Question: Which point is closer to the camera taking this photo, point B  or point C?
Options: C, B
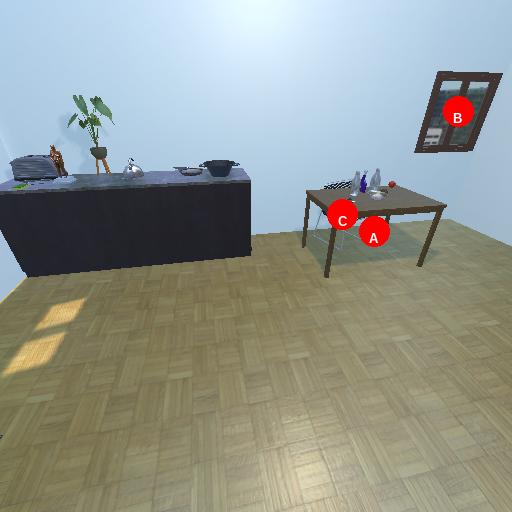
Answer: C